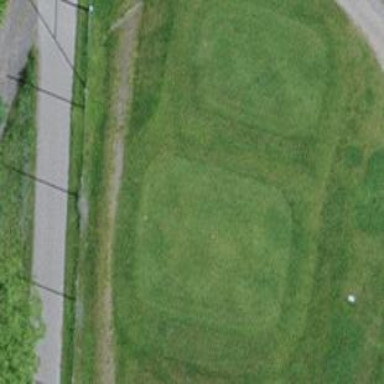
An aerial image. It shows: Golf tee on grassy land.